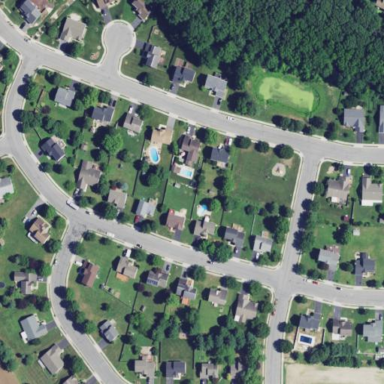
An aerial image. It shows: Residential area composed of single-family homes.